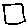
Label: square